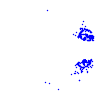
Particle: electron